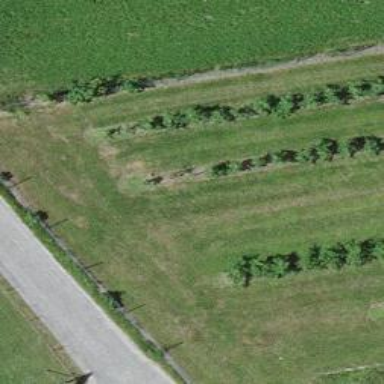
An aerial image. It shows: Windbreak denoted by row of trees.